Field crop: maize
Growth stage: 1
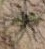
Species: salsola